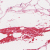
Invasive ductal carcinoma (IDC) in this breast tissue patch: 0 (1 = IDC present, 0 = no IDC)